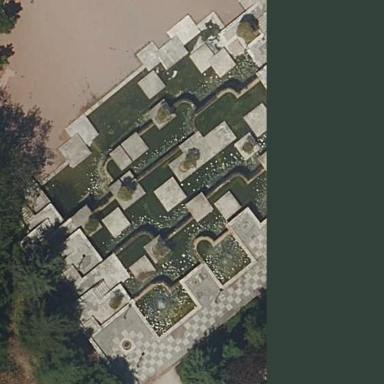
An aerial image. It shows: Fountain by the kerb.